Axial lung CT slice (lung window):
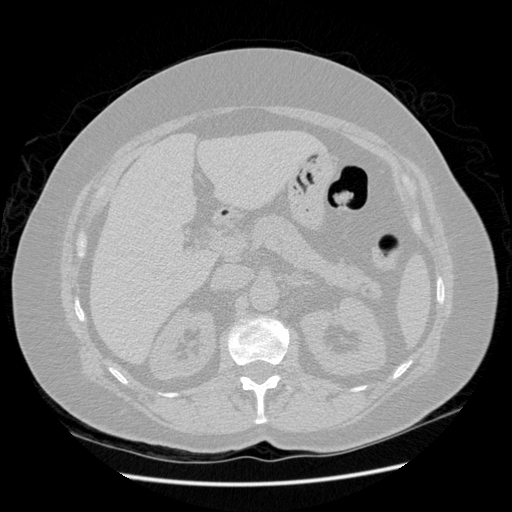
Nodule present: no